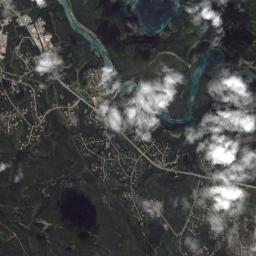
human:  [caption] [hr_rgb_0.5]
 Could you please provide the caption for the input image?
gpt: The white cloud is above green land and blue river .

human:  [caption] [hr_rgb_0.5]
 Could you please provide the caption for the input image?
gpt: There is a little thin cloud above the brown farmland .

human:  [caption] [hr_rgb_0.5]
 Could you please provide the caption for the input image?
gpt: The cumulus clouds are located above the land covered by dense vegetation and some roads, Buildings and a river are on the land .

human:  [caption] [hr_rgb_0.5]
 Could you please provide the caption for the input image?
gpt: A few fluffy white clouds are above a large living area along the road and there is a winding river beside it .

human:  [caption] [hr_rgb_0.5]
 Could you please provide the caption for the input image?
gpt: Some pieces of white and gray clouds over roads .